Question: Im building a simple webb app using VS2012, SQLExplress, latest .net version, Code first entity framework and migrations. Im building from the standard MVC4 template in VS2012 which is using the new simple membership as default.
My problem is that I cant get Websecurity class to use the database I have created. I use this code in my Glabal.asax.cs:
'''
WebMatrix.WebData.WebSecurity.InitializeDatabaseConnection(
"DefaultConnection",
"UserProfile",
"UserId",
"UserName",
autoCreateTables: true);
'''
Ive tried to run this snippet in the migration seed method as well but with the same result.
My connectionstring looks like this
'''
<add name="DefaultConnection" connectionString="Data Source=localhost\SQLEXPRESS;Integrated Security=True;Connect Timeout=15;Encrypt=False;TrustServerCertificate=False" providerName="System.Data.SqlClient" />
'''
When I run the initializer with the 'autoCreateTables: true' parameter the initalizer creates a new connection that is only visible in VS2012 like this.

This pic is showing a connection called SecurityConnection2 as I tried to force websecurity to use another connection string but the behaviour is the same as it would have been using the DefaultConnection.
As you can see it creates all the tables within this new connection and I cant find tose tables anywhere in the database.
If I instead use 'autoCreateTables: false' the initializer will throw an error saying that the UserProfile table does not exist.
In all examples and tutorials Ive read this just works out of the box but I just cant get it to work.
There is probably a simpe solution to this but I fail to see it and I would be grateful for any kind of help here.
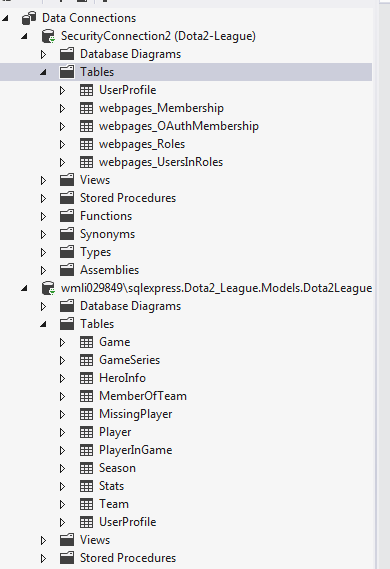
Answer: The answer to the problem was that the connection string didn't contain an "initial catalog".